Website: macys
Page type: payment
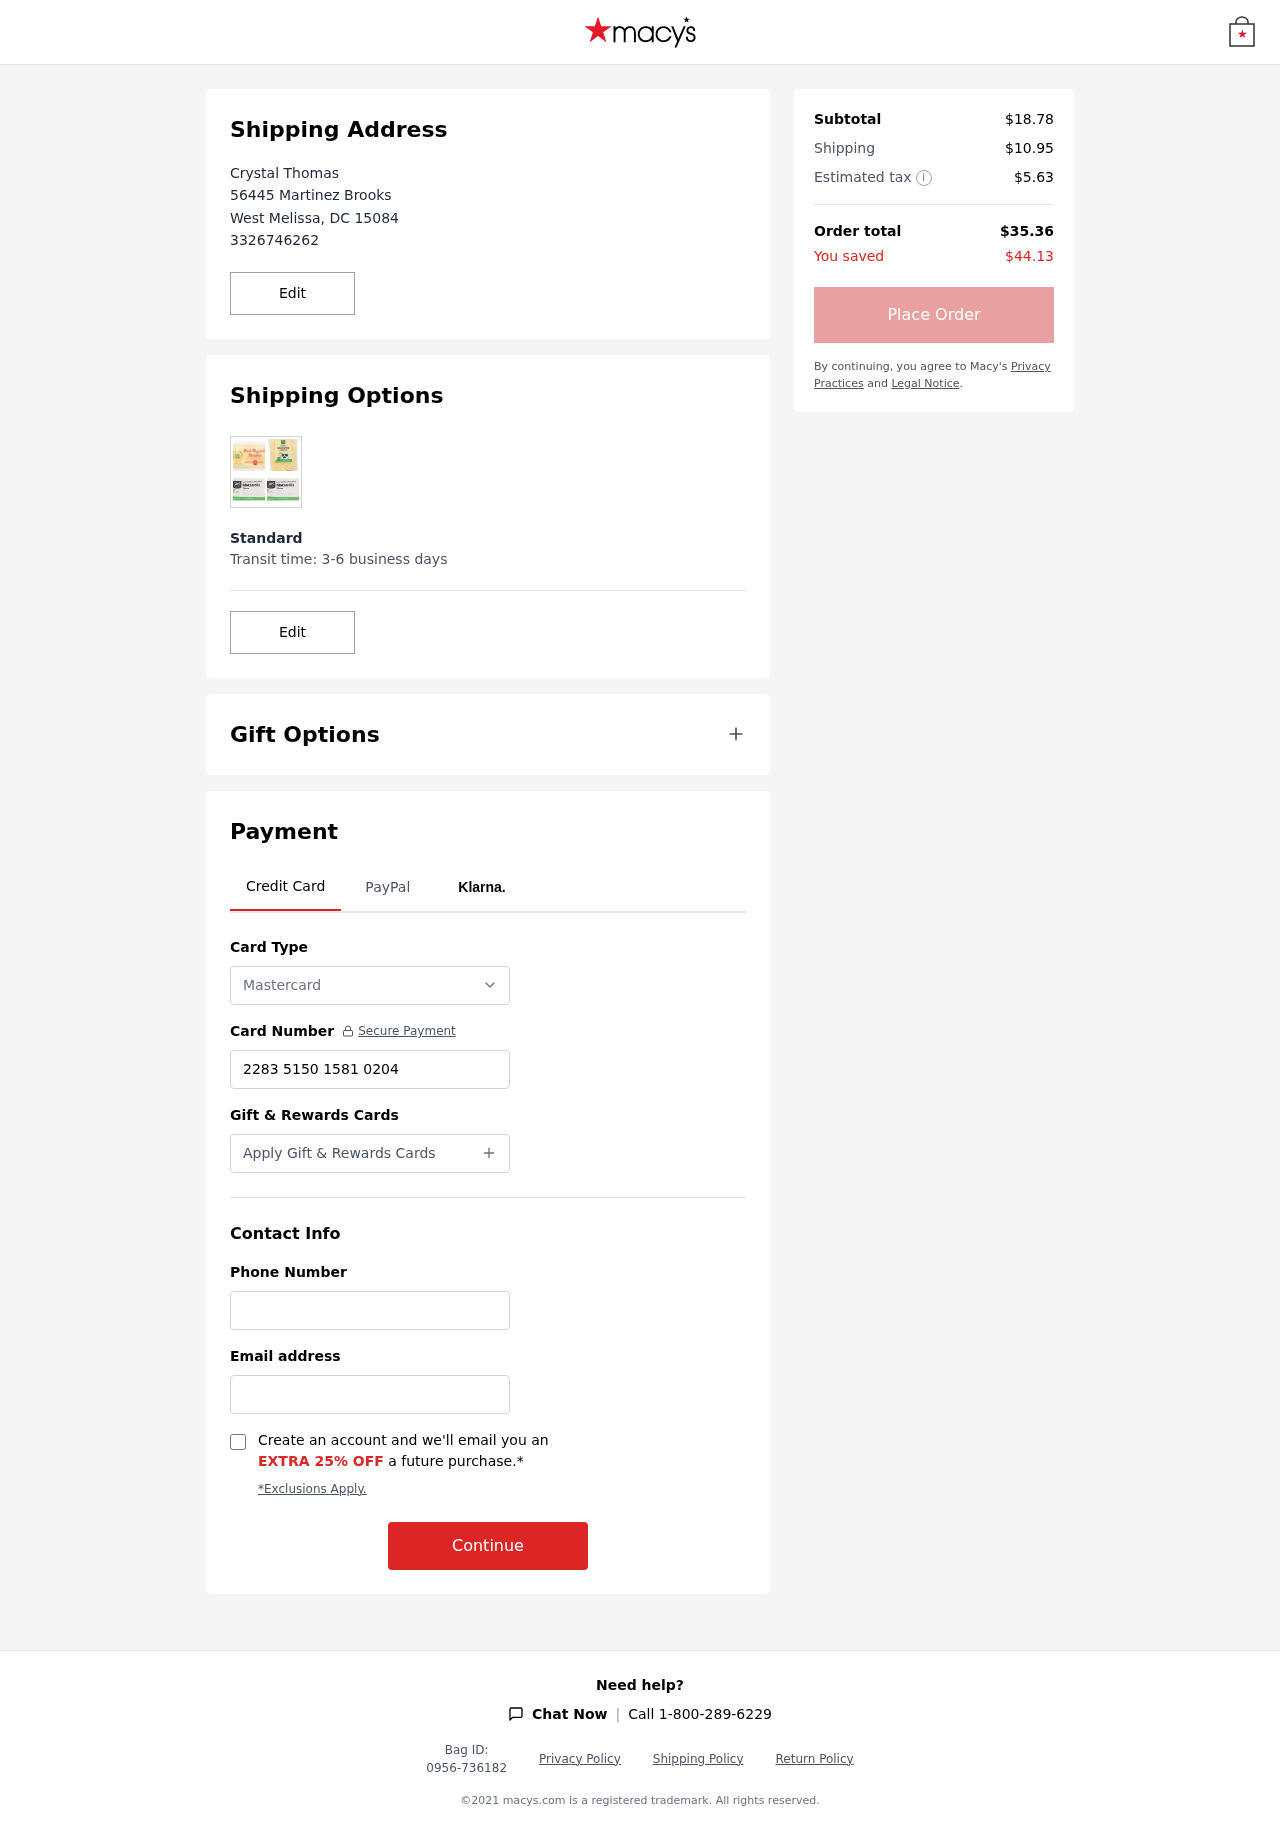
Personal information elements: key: PII_CARD_NUMBER
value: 2283 5150 1581 0204
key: PII_CARD_TYPE
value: Mastercard
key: PII_CITY
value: West Melissa
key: PII_EMAIL
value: crystal.thomas@hotmail.com
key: PII_FULLNAME
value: Crystal Thomas
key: PII_PHONE
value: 3326746262
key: PII_POSTCODE
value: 15084
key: PII_STATE_ABBR
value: DC
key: PII_STREET
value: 56445 Martinez Brooks
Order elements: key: ORDER_SUBTOTAL
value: $18.78
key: ORDER_SHIPPING_COST
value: $10.95
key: ORDER_TAX
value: $5.63
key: ORDER_TOTAL
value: $35.36
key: ORDER_SAVINGS
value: $44.13